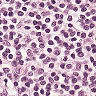
Metastatic tissue present: no